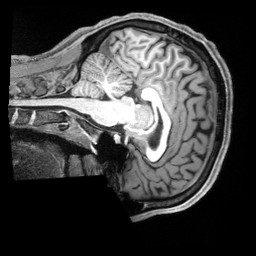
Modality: T1w
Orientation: sagittal
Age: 28
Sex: male
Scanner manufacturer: siemens
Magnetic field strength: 3 T
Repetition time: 2.3 s
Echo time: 0.00229 s